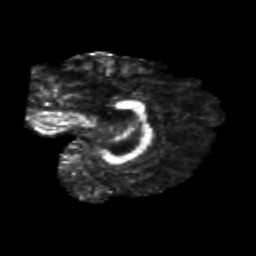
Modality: FA
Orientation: sagittal
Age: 35
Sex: female
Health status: healthy
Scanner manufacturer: siemens
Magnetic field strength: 3 T
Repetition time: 10.8 s
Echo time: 0.082 s